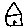
Label: house